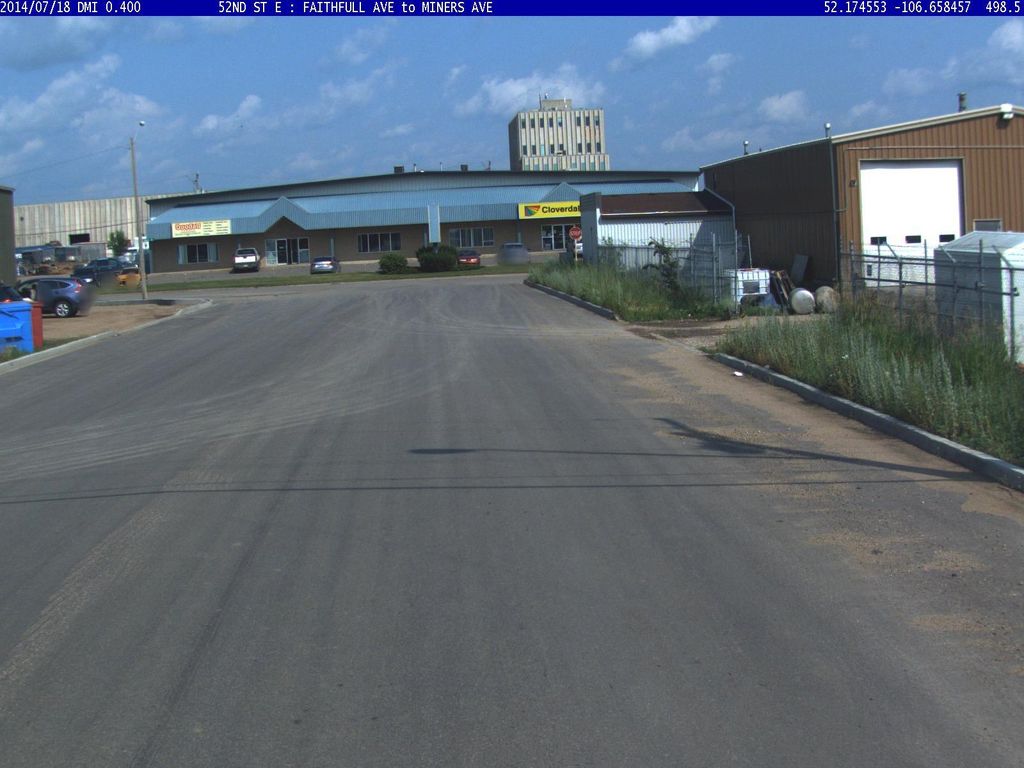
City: saskatoon